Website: walmart
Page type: address-validator
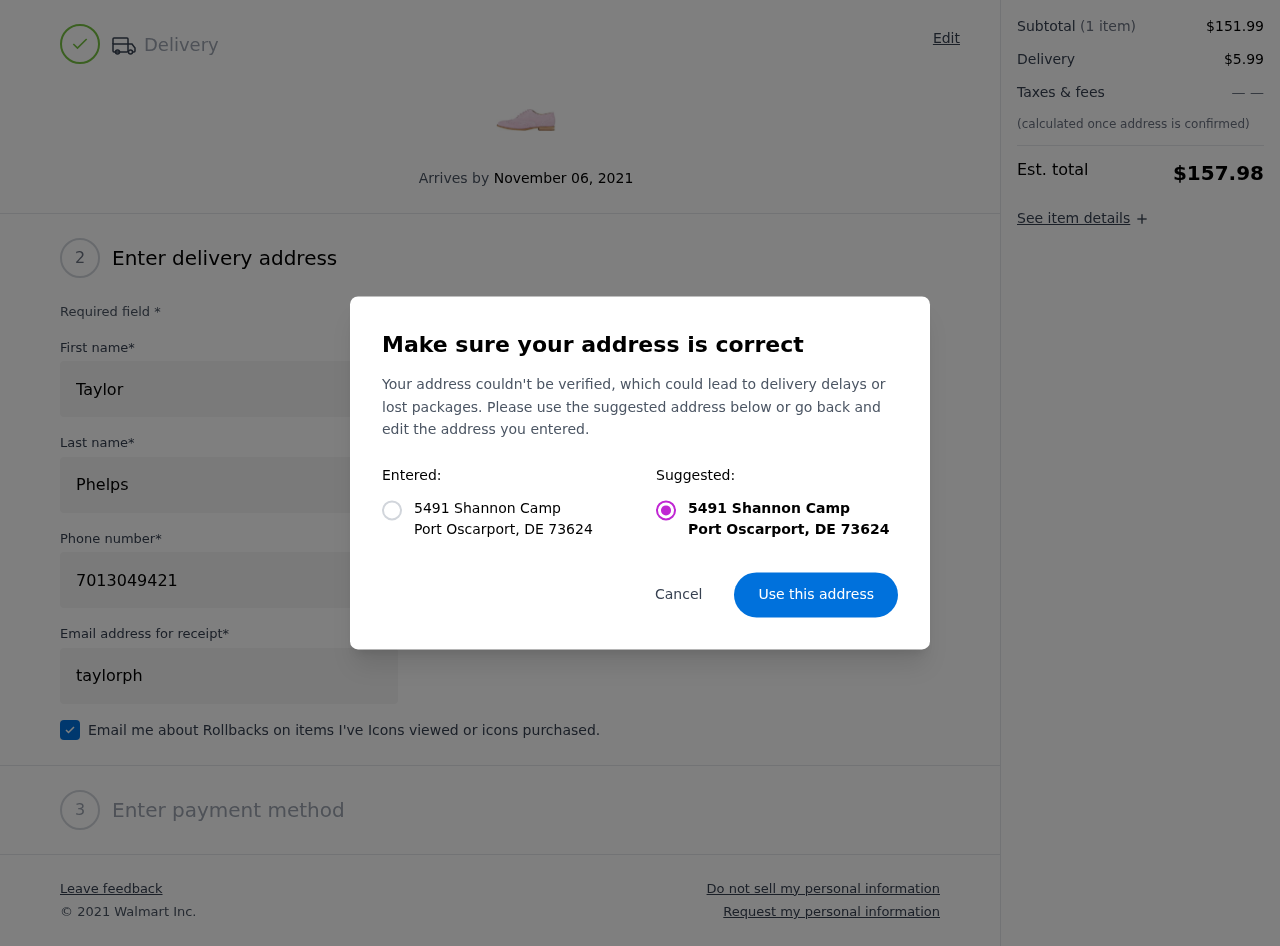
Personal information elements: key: PII_CITY
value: Port Oscarport
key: PII_POSTCODE
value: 73624
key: PII_STATE_ABBR
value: DE
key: PII_STREET
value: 5491 Shannon Camp
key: PII_FIRSTNAME
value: Taylor
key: PII_LASTNAME
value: Phelps
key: PII_PHONE
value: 7013049421
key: PII_EMAIL
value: taylorphelps@gmail.com
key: PII_POSTCODE_FULL
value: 73624
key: PII_POSTCODE_NUMERIC
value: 73624
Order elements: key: ORDER_DELIVERY_DATE
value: November 06, 2021
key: ORDER_SUBTOTAL
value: $151.99
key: ORDER_SHIPPING_COST
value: $5.99
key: ORDER_TOTAL
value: $157.98